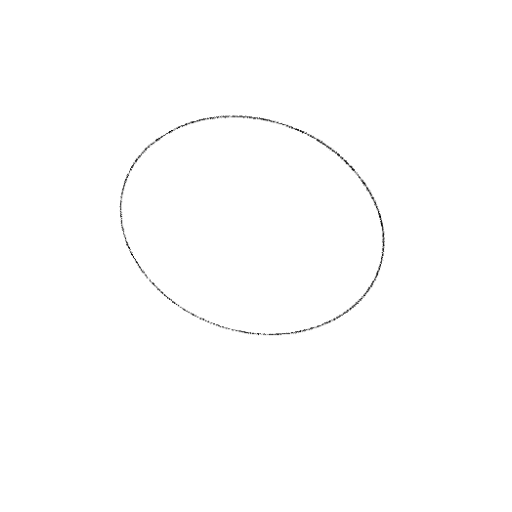
Crossing number: 0